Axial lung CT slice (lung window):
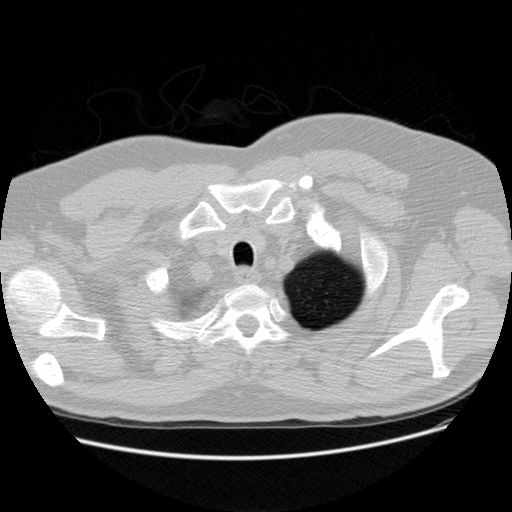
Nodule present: no